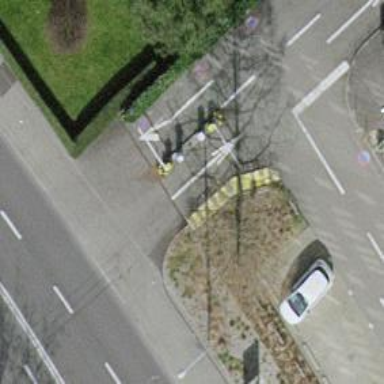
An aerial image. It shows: Lift gate barrier.